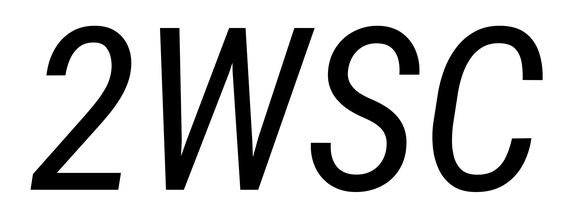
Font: Roboto-Italic_Condensed_Italic